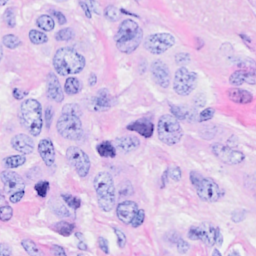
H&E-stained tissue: Breast